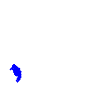
Particle: electron